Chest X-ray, AP view. Patient: 58 years old, sex F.
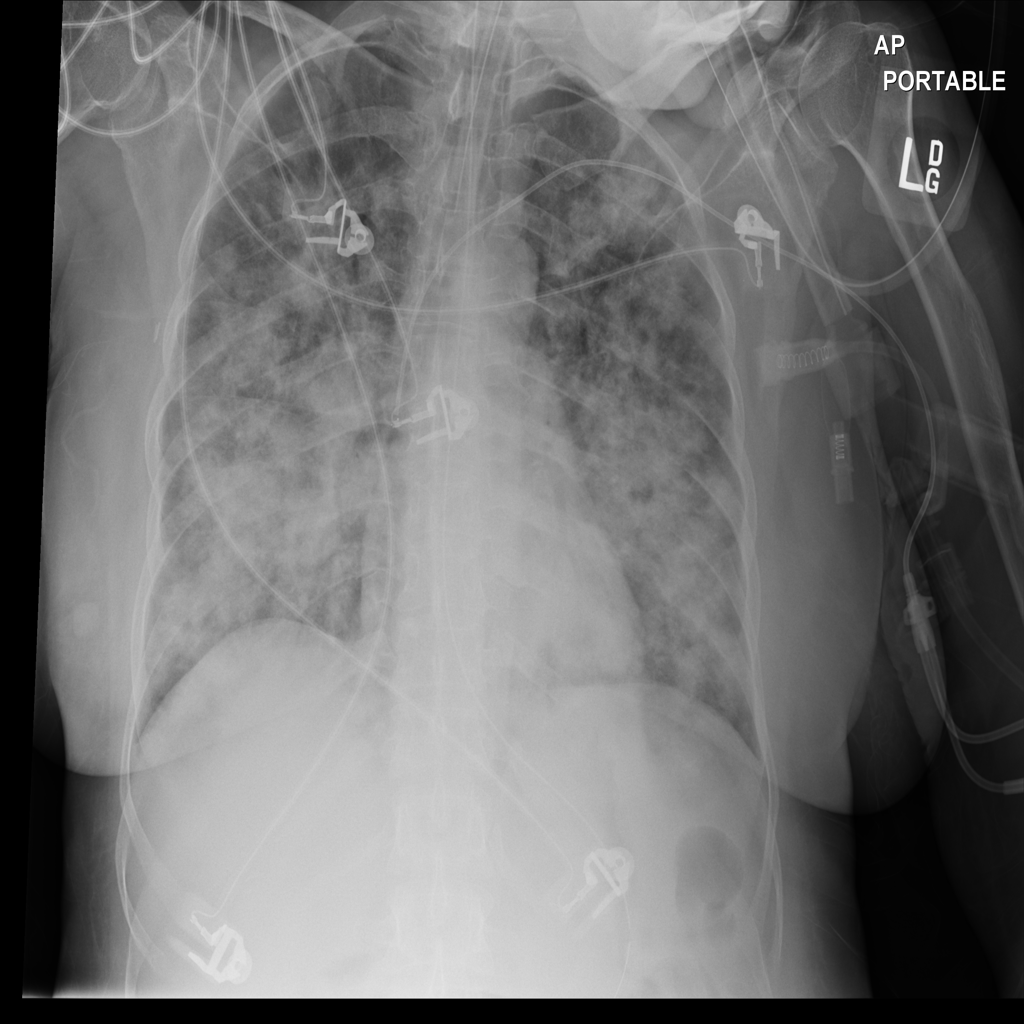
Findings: Consolidation